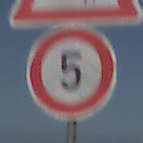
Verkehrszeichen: Geschwindigkeit5
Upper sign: DoppelkurveZunaechstLinks
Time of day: MorningAfternoon
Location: Outdoor (Nature)
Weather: Clear
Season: NotSpecified
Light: Natural